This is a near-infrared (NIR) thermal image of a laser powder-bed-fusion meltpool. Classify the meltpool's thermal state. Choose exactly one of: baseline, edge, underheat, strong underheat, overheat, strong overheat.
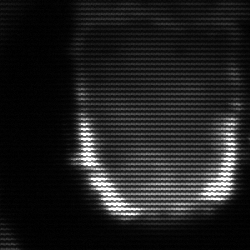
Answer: baseline